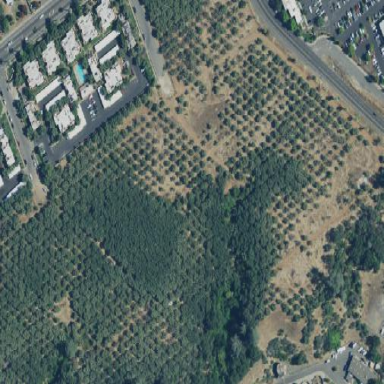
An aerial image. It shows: Orchard.